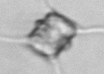
Label: Chaetoceros_didymus